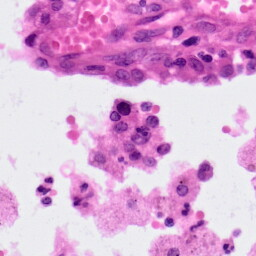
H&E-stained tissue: Lung